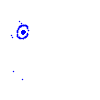
Particle: electron